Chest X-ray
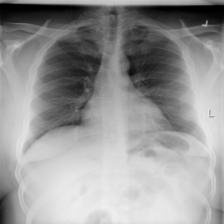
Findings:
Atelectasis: negative
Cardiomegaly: negative
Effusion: negative
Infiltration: negative
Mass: negative
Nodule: negative
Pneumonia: negative
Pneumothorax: negative
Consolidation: negative
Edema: negative
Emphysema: negative
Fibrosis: negative
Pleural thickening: negative
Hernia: negative